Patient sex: M
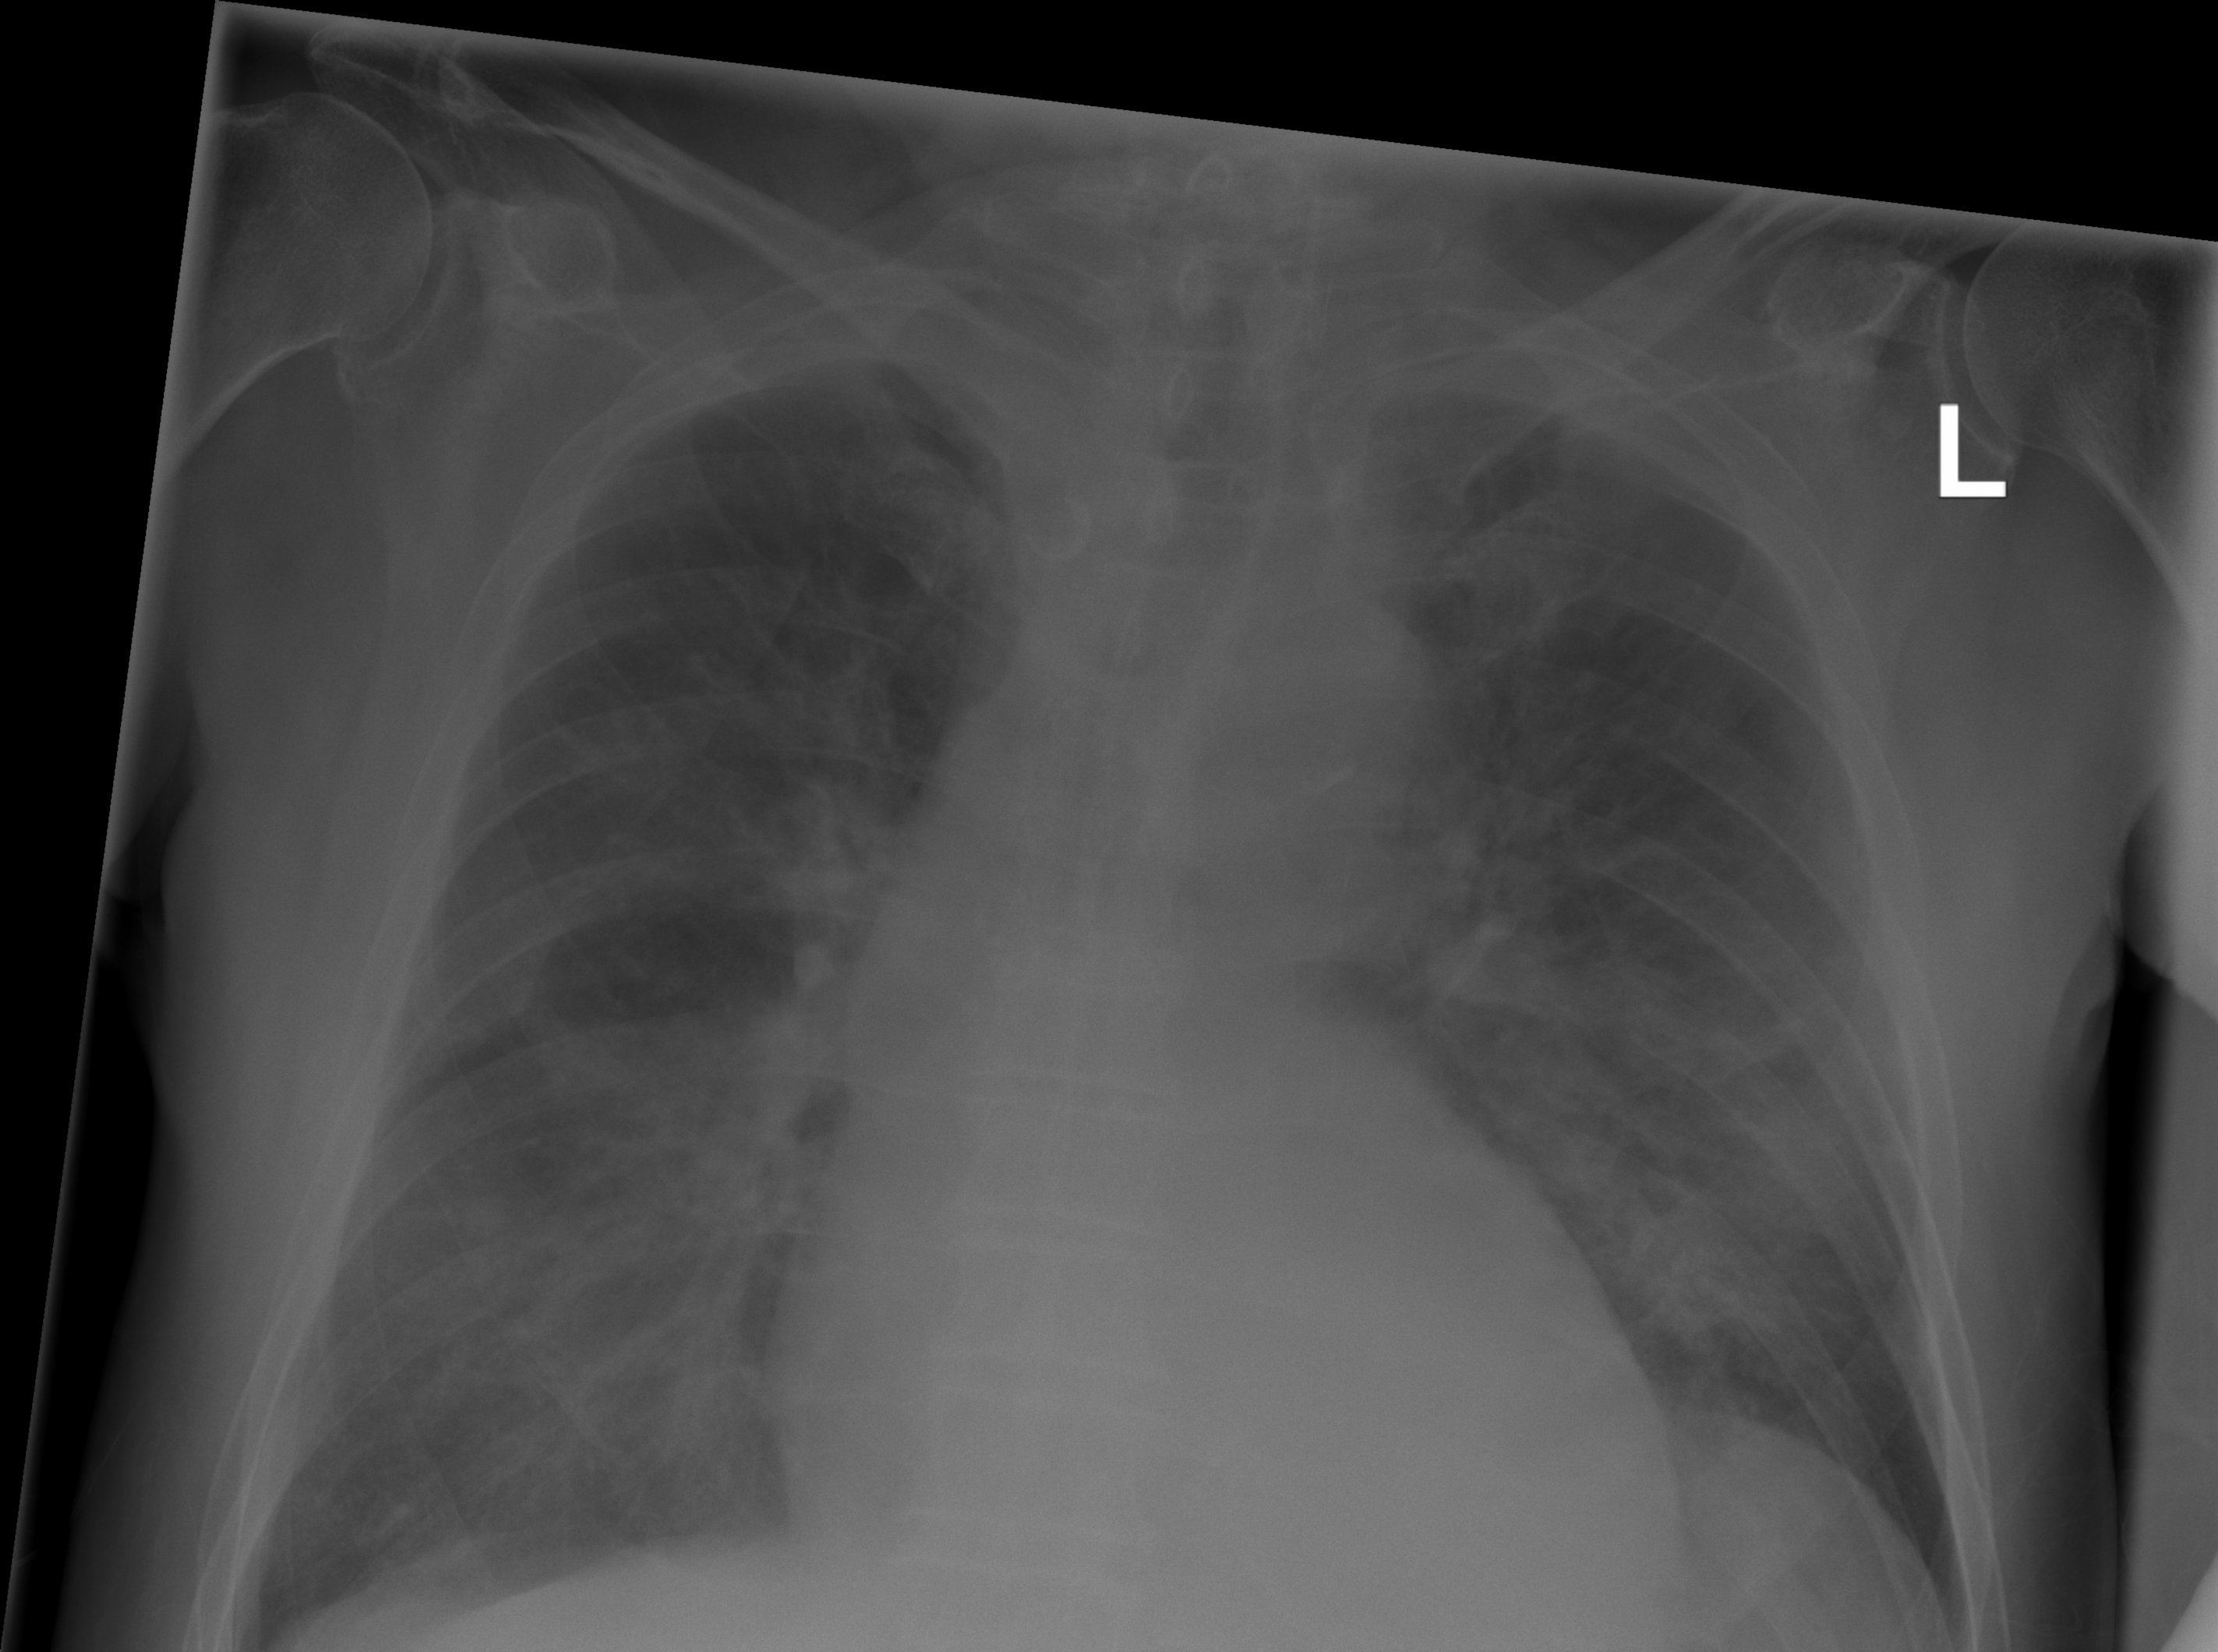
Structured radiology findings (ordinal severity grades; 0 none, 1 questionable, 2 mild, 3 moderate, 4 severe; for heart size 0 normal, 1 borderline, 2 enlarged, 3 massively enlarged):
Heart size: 2
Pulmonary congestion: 1
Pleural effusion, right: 0
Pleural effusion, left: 0
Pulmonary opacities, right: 2
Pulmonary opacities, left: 2
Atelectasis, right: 2
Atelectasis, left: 2